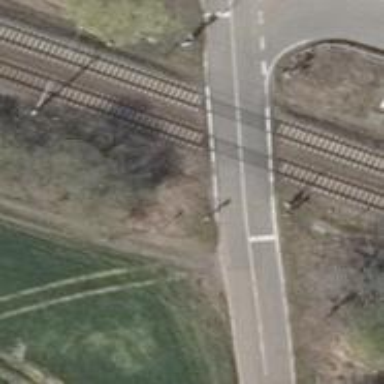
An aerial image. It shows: Level crossing with lights and saltire markings.